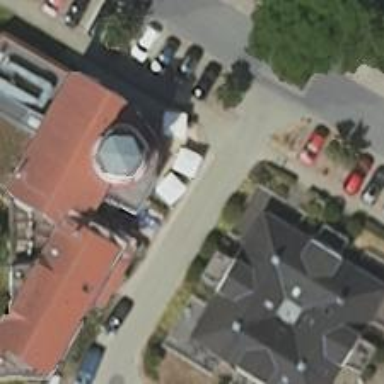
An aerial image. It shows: Café.